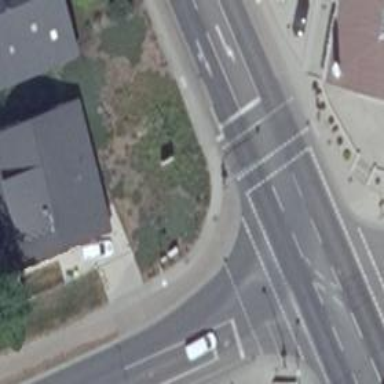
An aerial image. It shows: Traffic signal crossing.